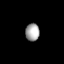
Tissue: lung
Cell type: Fibroblasts
Senescence score: 0.585
Nuclear area (px): 240
Mean DAPI intensity: 166.288